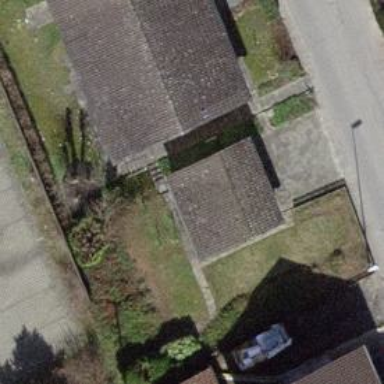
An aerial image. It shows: Garage.